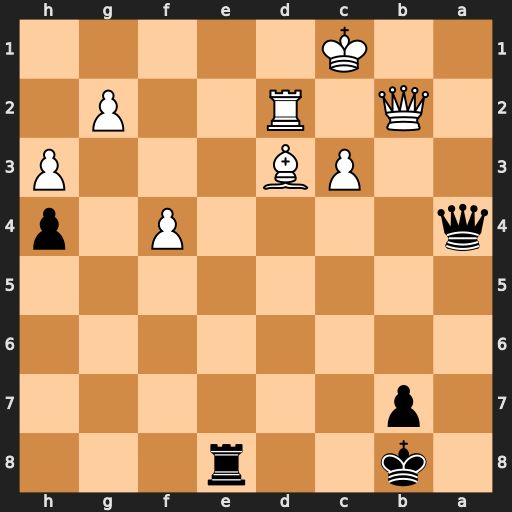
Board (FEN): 1k2r3/1p6/8/8/q4P1p/2PB3P/1Q1R2P1/2K5
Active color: b
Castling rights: -
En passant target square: -
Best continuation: Re1+ Rd1 Qxd1#